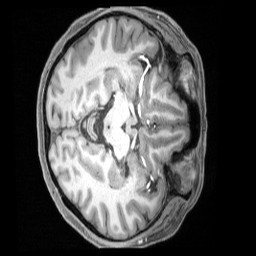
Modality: T1w
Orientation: axial
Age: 45
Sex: female
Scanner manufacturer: siemens
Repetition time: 2.4 s
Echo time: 0.00231 s